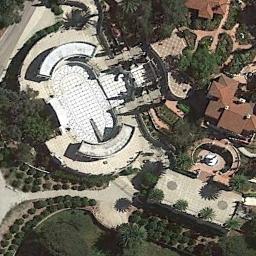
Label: palace